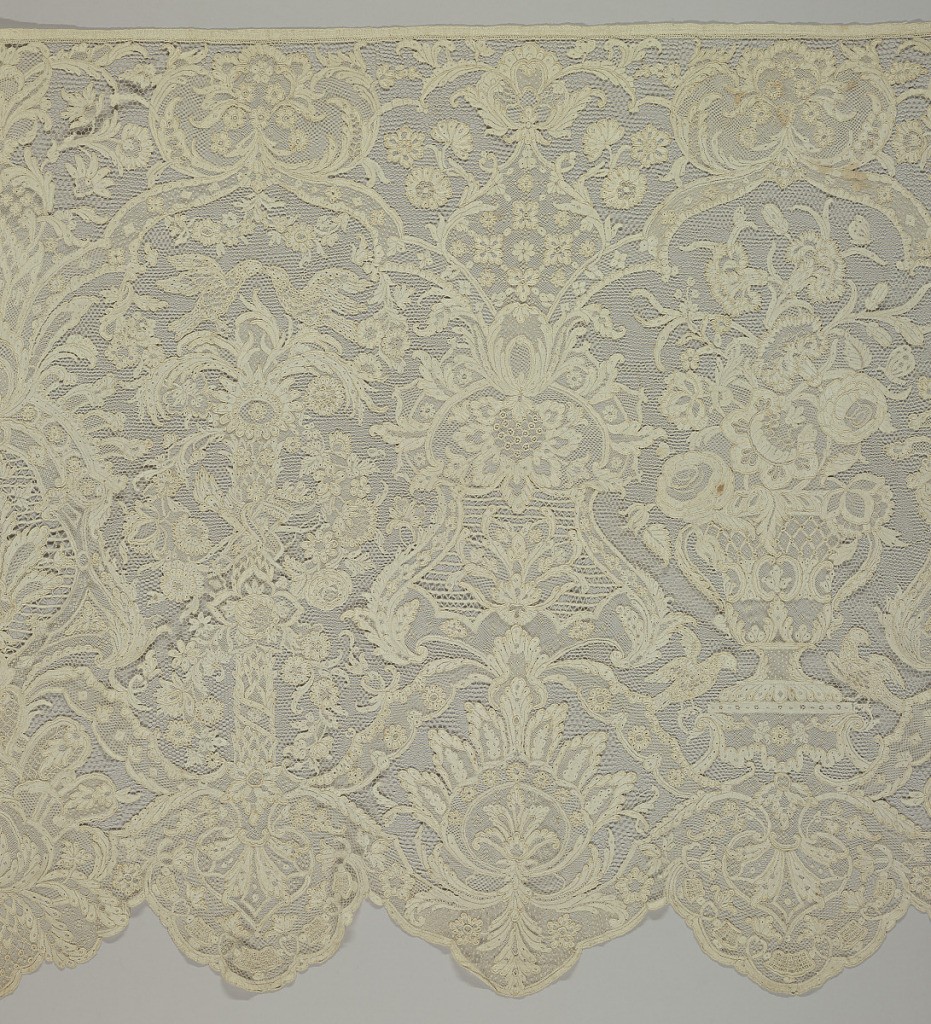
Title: Flounce
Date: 1745–55
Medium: linen Technique: needle lace
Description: Scalloped flounce with six-sided mesh containing large urns with flowers and cartouches with leafy fronds.